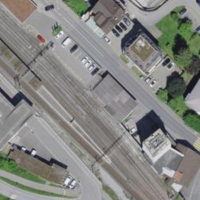
EUNIS habitat code: 57
Species observed at this site:
Urtica dioica